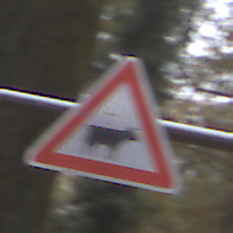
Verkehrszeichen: ViehtriebLinks
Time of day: MorningAfternoon
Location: Outdoor (Nature)
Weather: Overcast
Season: Autumn
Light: Natural